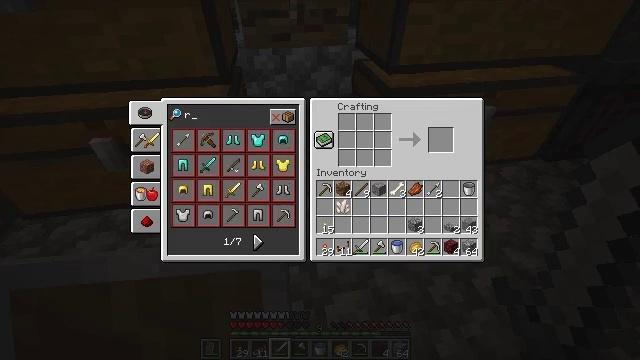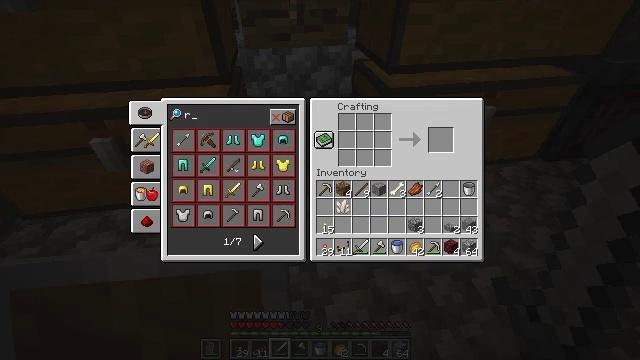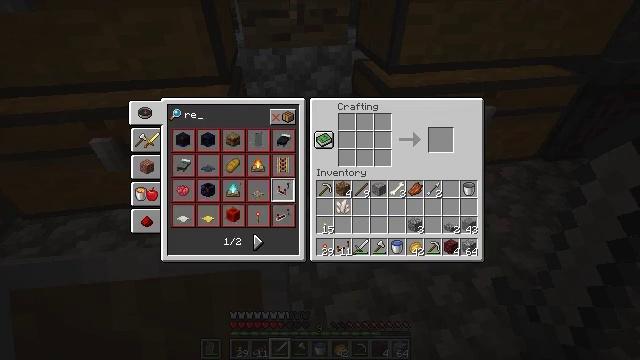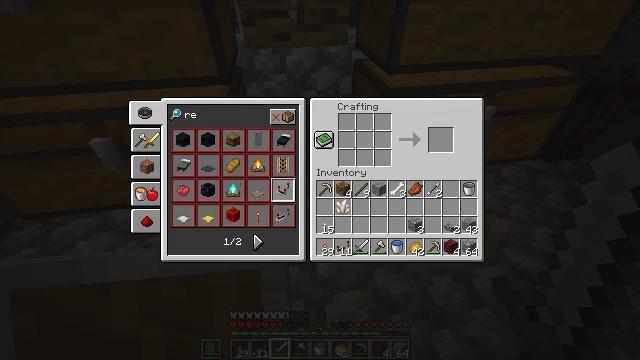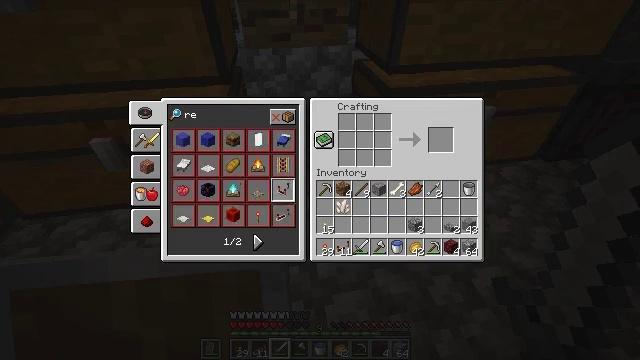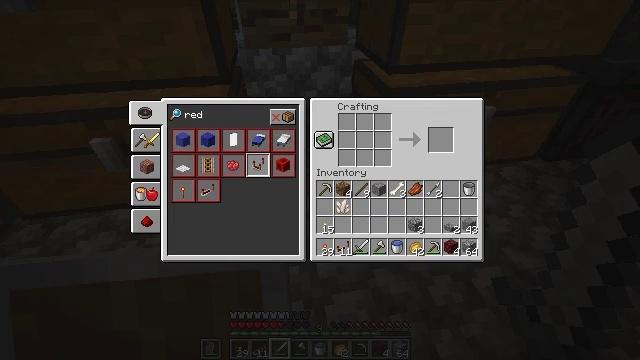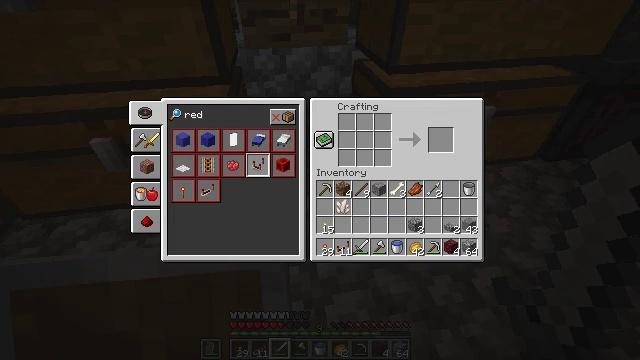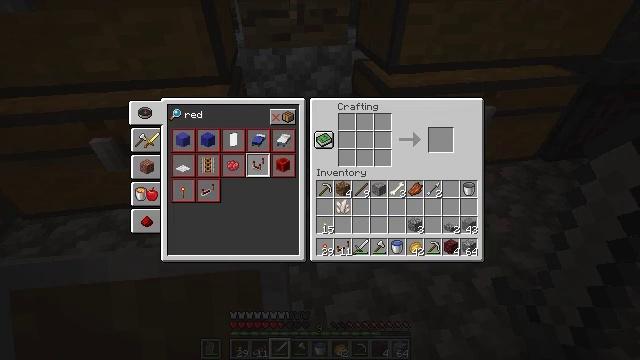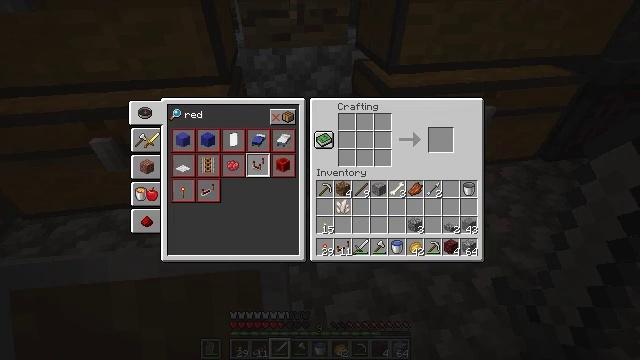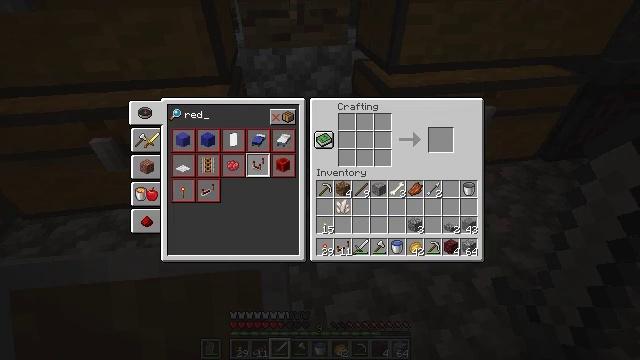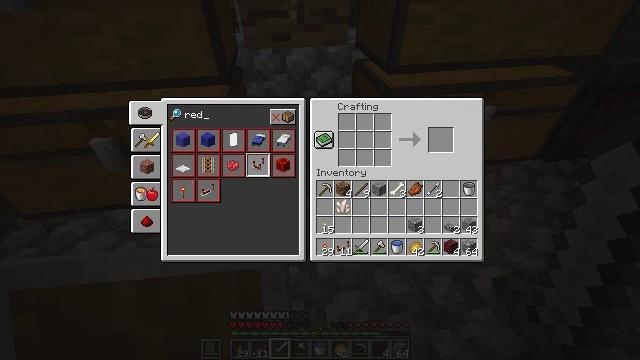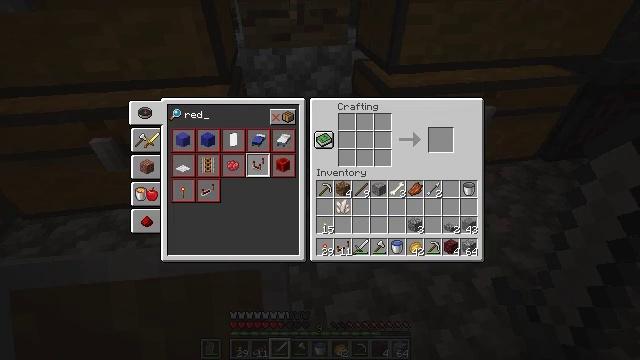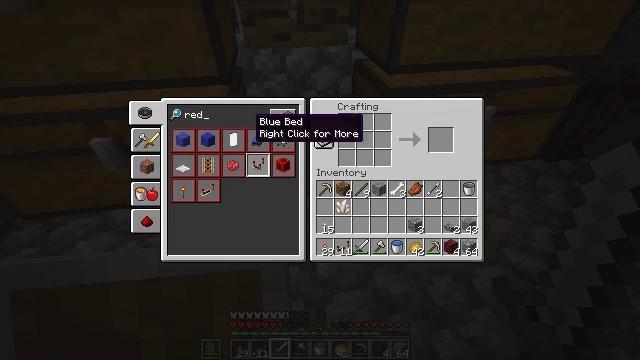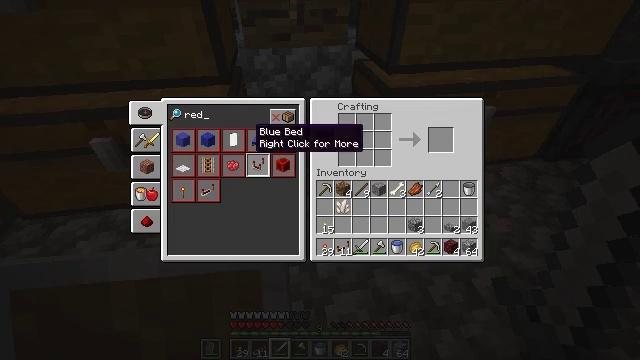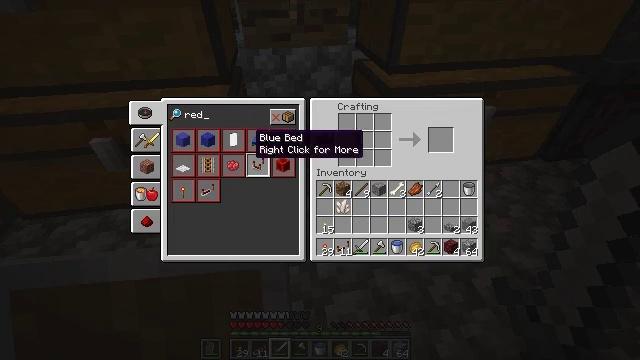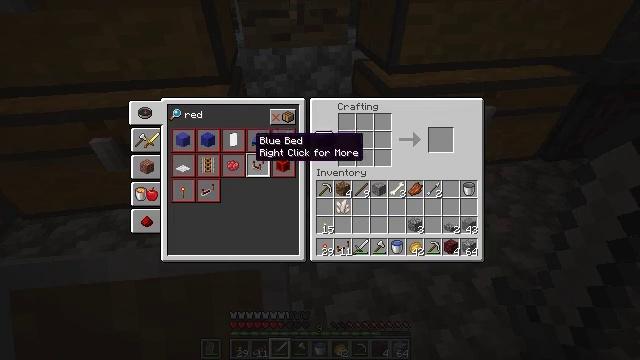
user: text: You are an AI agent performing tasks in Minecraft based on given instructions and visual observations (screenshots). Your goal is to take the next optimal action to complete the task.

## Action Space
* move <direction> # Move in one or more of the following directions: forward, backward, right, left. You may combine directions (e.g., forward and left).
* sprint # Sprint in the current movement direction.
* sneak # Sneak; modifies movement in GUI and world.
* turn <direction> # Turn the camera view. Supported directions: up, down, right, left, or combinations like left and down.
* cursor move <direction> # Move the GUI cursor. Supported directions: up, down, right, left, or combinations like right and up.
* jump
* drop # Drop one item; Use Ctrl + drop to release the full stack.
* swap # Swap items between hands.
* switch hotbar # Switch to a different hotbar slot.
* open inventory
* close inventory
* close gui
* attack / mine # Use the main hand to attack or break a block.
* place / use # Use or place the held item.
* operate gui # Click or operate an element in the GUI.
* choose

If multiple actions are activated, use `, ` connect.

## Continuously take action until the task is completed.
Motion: motion action
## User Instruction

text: Get a comparator from the crafting table.
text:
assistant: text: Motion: no_op
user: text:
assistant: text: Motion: open inventory
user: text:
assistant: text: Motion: open inventory
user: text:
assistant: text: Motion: open inventory
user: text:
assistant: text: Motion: move right
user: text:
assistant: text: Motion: move right
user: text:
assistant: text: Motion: move right
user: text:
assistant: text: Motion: no_op
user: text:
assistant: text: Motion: no_op
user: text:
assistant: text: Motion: no_op
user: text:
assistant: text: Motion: no_op
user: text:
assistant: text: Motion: turn down
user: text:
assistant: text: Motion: turn down
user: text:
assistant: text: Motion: no_op
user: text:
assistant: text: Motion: no_op
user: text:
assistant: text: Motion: no_op
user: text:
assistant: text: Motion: no_op
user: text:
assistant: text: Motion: no_op
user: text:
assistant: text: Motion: no_op
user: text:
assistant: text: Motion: attack / mine
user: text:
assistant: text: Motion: attack / mine
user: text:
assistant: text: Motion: attack / mine
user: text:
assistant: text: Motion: turn right
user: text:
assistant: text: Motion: turn right and up
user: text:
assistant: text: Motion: turn right
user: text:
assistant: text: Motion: turn right
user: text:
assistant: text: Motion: no_op
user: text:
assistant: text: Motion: no_op
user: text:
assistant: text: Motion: no_op
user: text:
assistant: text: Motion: turn right